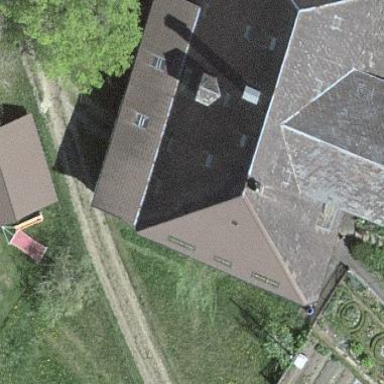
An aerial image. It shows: Farm building.